Interaction volume radius: 10 \u00c5
Interaction volume height: 15 \u00c5
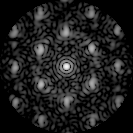
Disorder parameter: 0.4524